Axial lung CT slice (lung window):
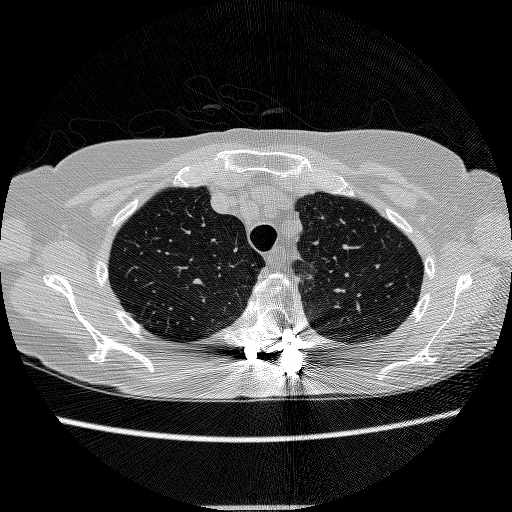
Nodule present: no